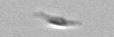
Label: Cylindrotheca